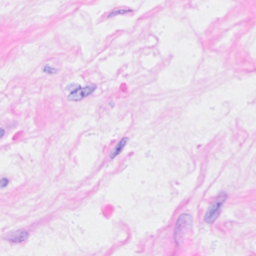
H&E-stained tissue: Breast